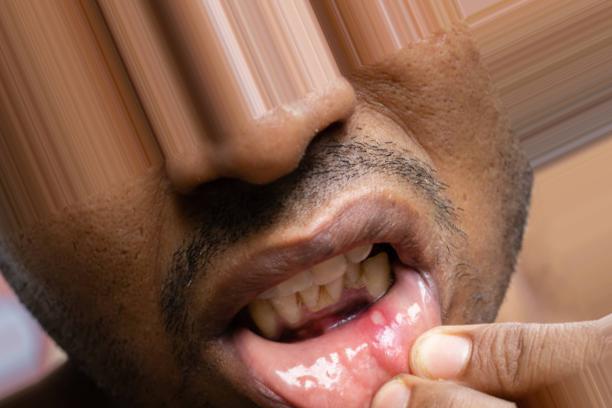
Condition: Mouth Ulcer